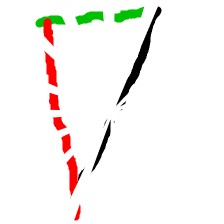
Shape: triangle